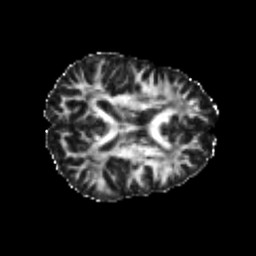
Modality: FA
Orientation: axial
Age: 21
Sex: male
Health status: healthy
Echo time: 0.074 s